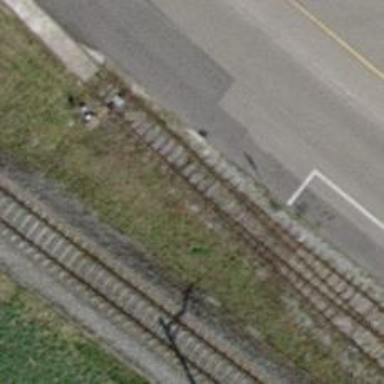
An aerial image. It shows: Railway switch.